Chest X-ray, PA view. Patient: 54 years old, sex M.
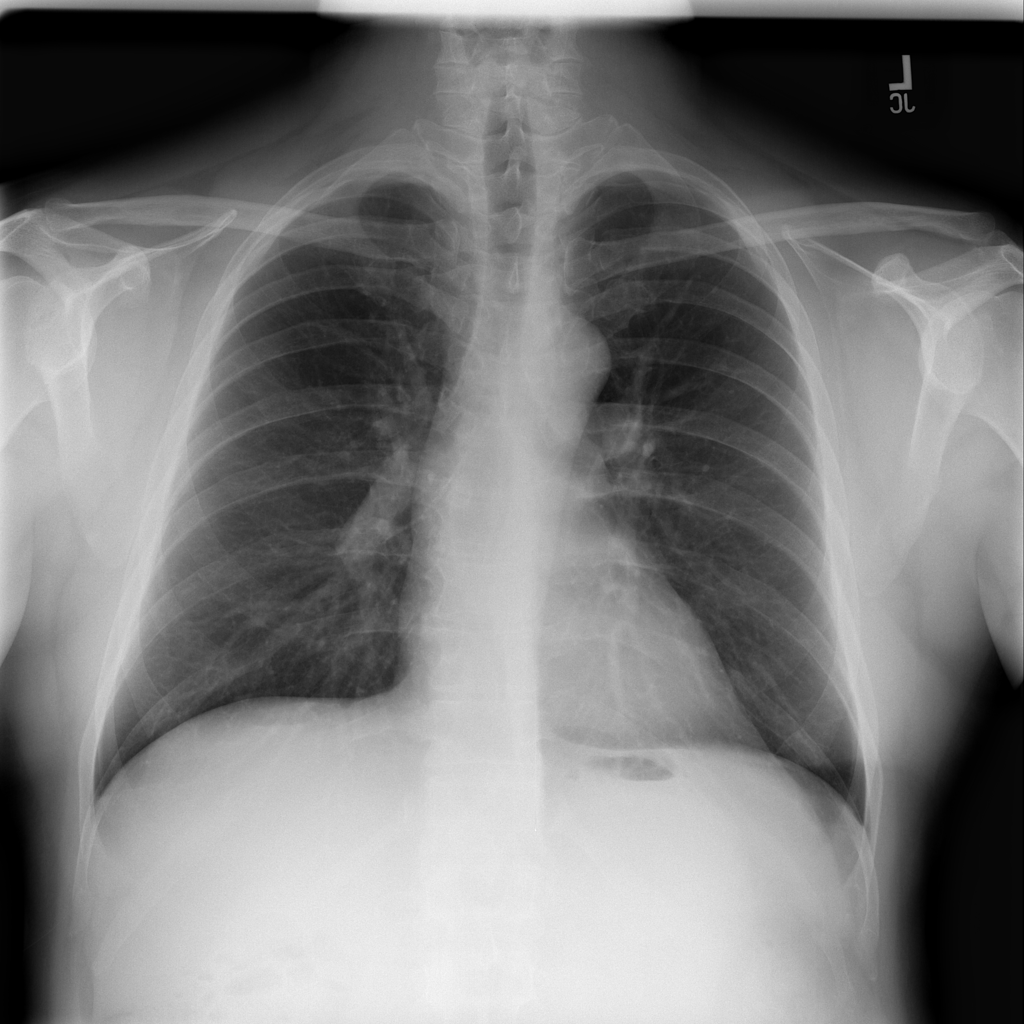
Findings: No Finding